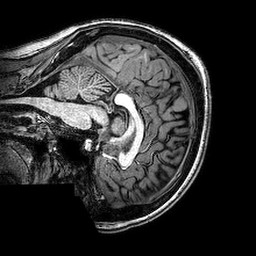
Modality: T1w
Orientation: sagittal
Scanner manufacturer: philips
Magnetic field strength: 3 T
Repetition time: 0.008142 s
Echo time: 0.00373 s